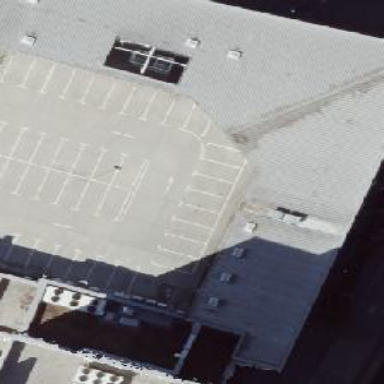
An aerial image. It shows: Close-up view of roof of building.